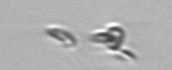
Label: Dinobryon